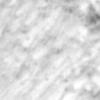
Label: no_change